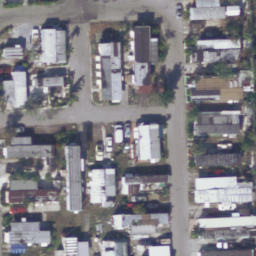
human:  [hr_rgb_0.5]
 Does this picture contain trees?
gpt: yes